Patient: sex F, age 41
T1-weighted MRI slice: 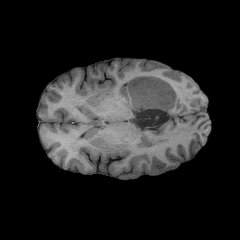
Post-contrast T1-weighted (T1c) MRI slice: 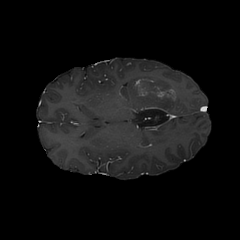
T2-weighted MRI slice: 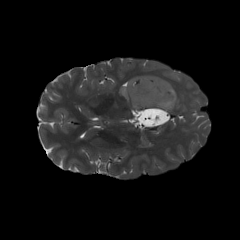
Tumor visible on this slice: yes
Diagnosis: Glioblastoma, IDH-wildtype
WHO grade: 4